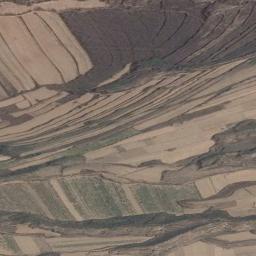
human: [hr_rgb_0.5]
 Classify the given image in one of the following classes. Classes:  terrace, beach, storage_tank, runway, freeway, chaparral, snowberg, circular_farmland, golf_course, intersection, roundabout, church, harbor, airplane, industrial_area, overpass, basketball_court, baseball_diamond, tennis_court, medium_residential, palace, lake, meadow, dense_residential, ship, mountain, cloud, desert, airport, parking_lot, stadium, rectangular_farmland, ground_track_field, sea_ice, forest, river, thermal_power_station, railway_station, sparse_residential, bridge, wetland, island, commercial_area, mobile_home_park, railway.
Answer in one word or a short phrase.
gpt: terrace